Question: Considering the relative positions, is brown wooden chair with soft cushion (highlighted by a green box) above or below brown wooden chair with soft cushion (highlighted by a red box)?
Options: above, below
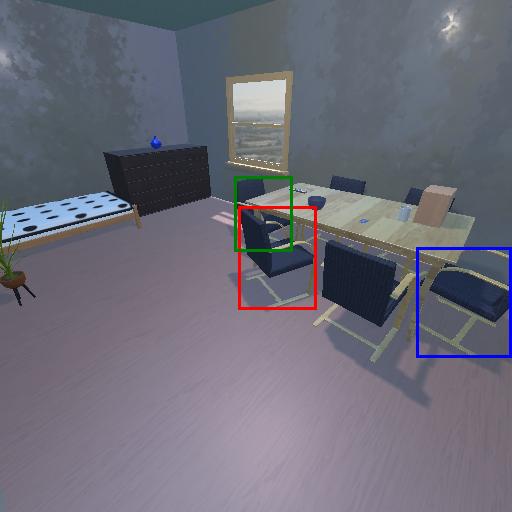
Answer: above